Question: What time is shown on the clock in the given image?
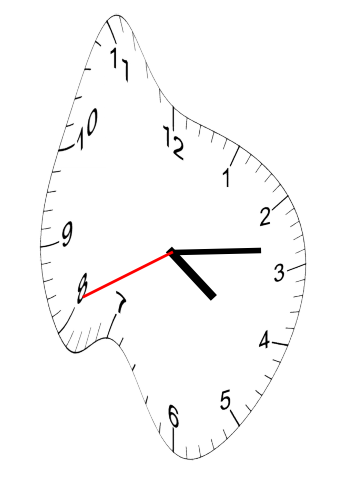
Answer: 04:13:41